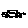
Label: car